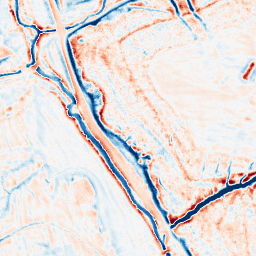
Category: edge_preserving
Decomposition family: bilateral
Decomposition parameters: d: 15
sigma_color: 100
sigma_space: 75
Upsampling method: sinc_blackman
Upsampling parameters: scale: 2
kernel_size: 16
Upsampling scale: 2